Question: I want to setup my first cakePHP 3 project. I normally use Netbeans as my IDE. Now I want to setup the environment. The problem is, that I cant find the right paths for Netbeans to work with it.
Please see the screenshot. Does anyone have a clue whats wrong?

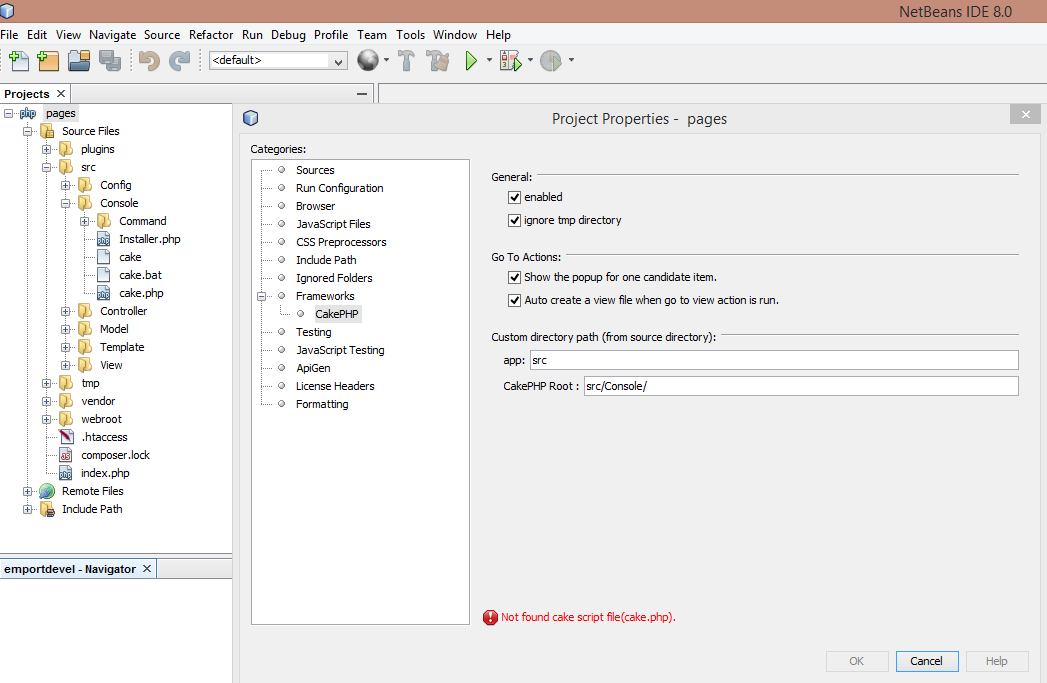
Answer: I found this to get CakekPHP 3 works in netbeans IDE:
<URL>